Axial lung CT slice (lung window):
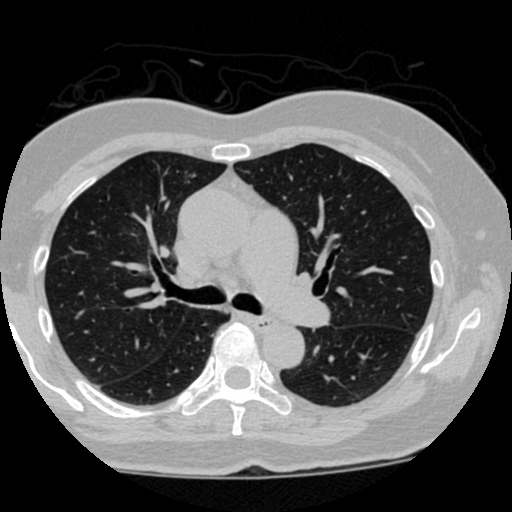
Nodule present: no